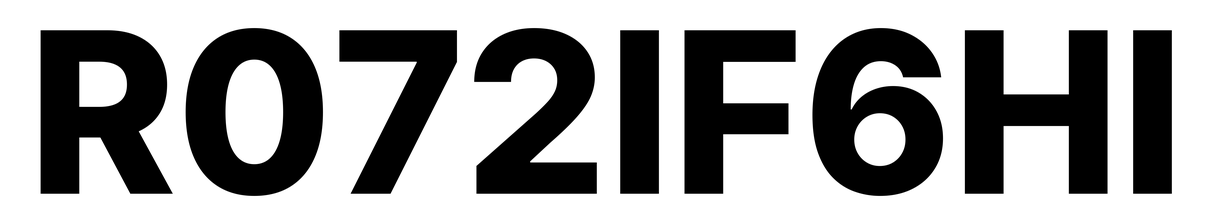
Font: Inter_ExtraBold